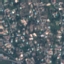
Land use / land cover: Residential